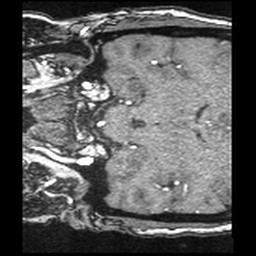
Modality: angio
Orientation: coronal
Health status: ill
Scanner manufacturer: siemens
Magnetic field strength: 1.5 T
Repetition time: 0.026 s
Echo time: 0.007 s